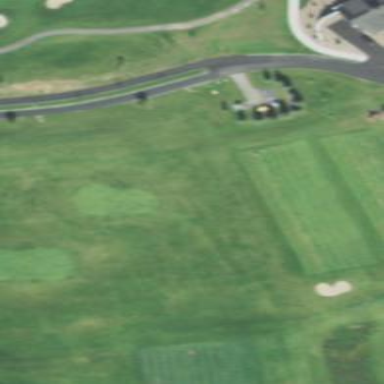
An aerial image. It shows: Golf tee.